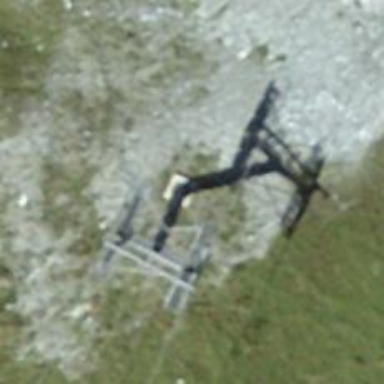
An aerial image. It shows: Pylon used for aerialway.